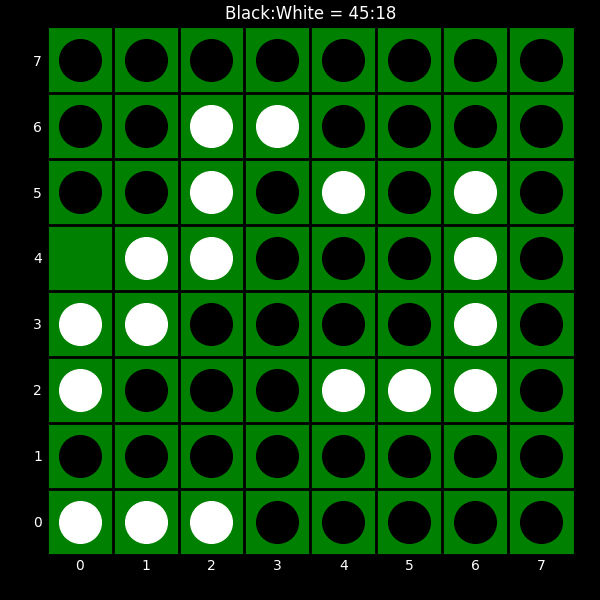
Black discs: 45
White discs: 18